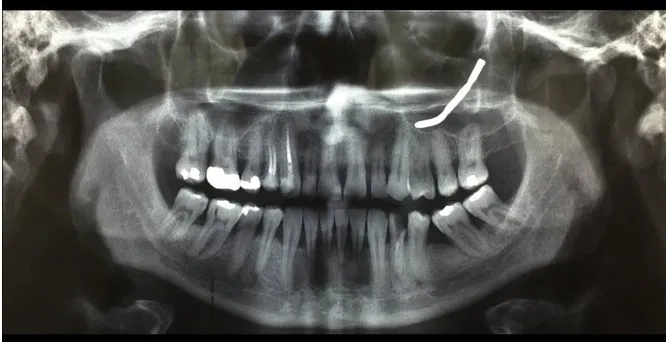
The dental X-ray evidenced the "presence of a metal prosthesis located in the left side of the facial skeleton and the absence of areas of apical/radicular osteolysis affecting the teeth".
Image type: radiology (x_ray)